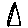
Label: triangle